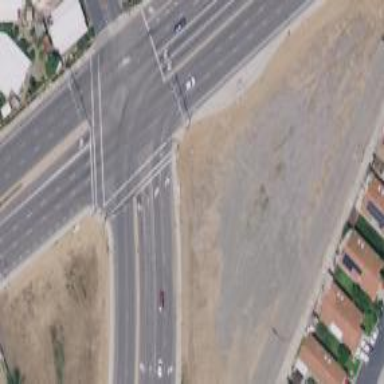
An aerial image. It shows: Primary highway with separate asphalt sidewalks.